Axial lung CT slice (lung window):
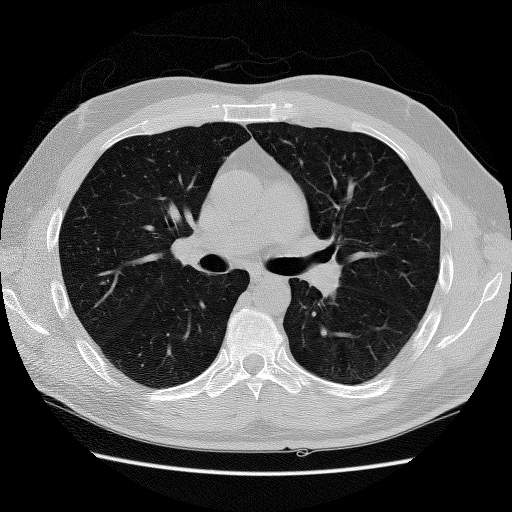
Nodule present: no